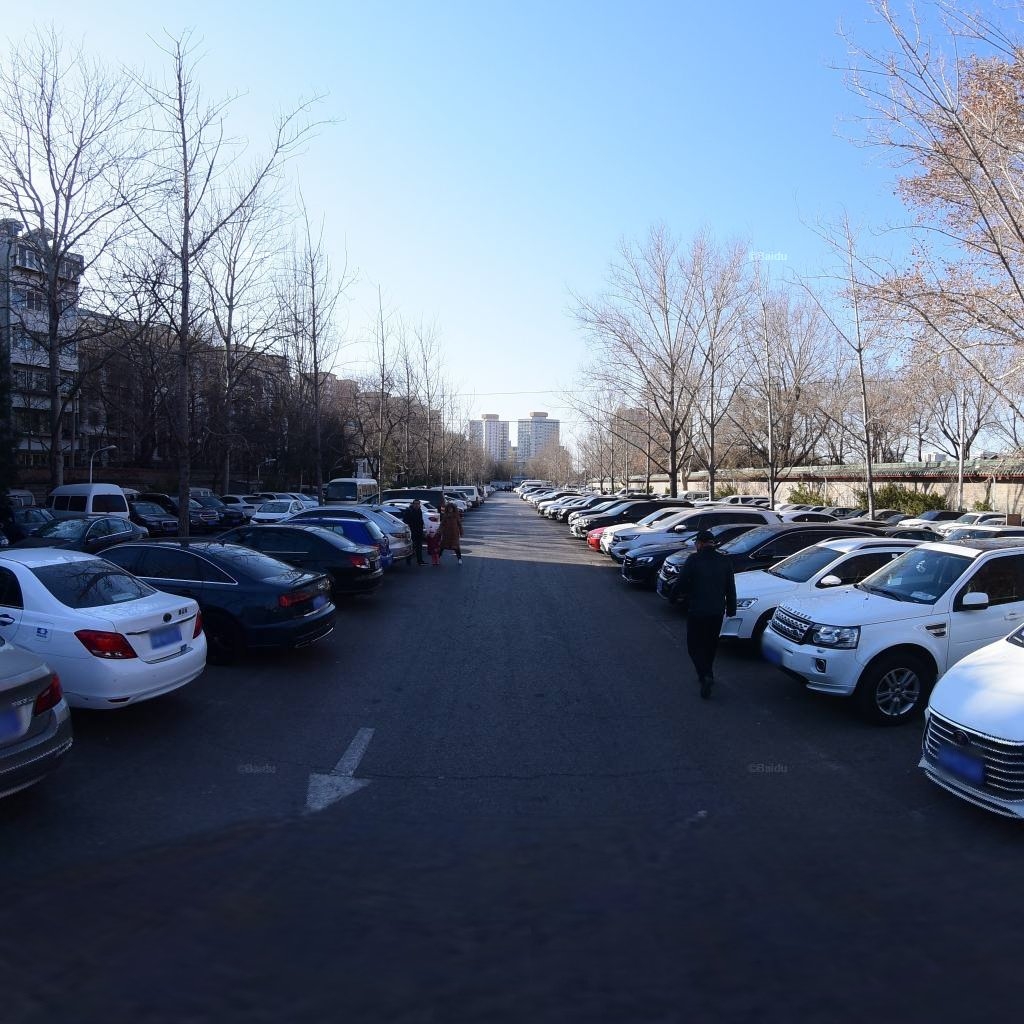
Region: Dongcheng
Road damage annotations: transverse crack